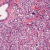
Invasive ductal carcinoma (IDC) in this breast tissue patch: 0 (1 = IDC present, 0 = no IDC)